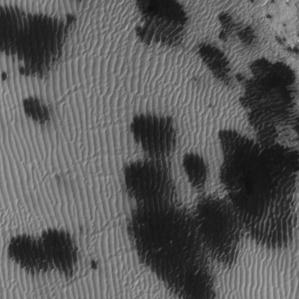
Label: frost